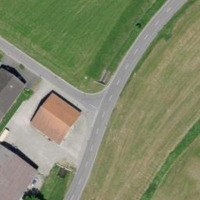
EUNIS habitat code: 56
Species observed at this site:
Polyommatus icarus